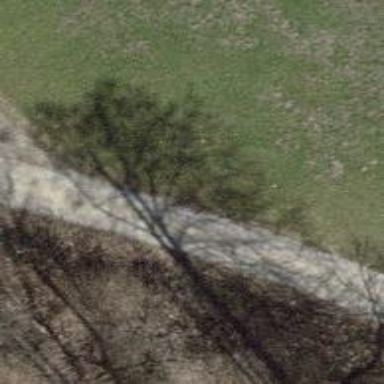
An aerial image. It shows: Gravel track with grade 3 tracktype.